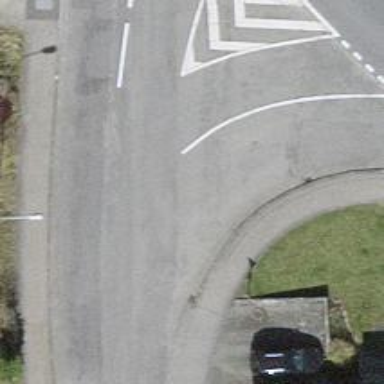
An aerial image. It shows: Unmarked crossing on footway.